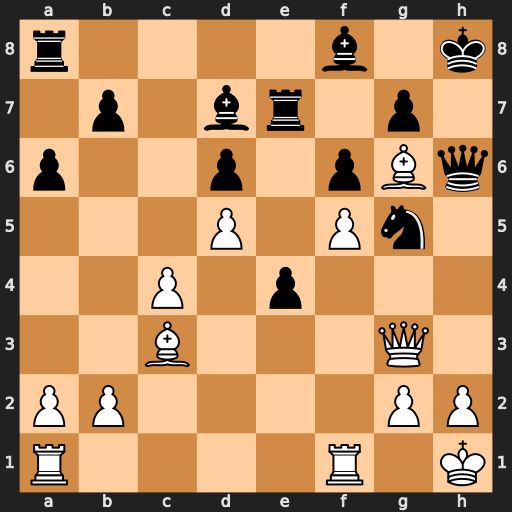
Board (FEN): r4b1k/1p1br1p1/p2p1pBq/3P1Pn1/2P1p3/2B3Q1/PP4PP/R4R1K
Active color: w
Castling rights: -
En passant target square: -
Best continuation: Rf4 e3 Rh4